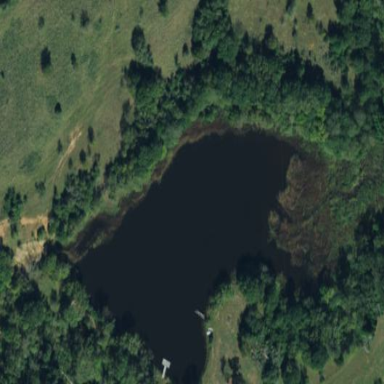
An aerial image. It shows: Reservoir located in wetland area.